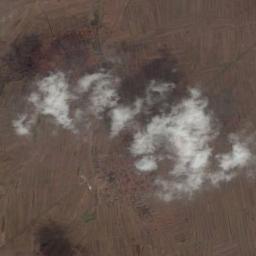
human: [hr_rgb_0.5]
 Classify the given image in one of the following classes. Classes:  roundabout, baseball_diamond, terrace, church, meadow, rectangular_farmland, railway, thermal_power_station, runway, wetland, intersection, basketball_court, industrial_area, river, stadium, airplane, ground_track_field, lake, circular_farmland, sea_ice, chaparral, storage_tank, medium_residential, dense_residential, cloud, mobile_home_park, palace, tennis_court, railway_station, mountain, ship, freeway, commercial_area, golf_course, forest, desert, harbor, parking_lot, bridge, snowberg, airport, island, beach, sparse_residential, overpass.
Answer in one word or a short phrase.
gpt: cloud